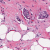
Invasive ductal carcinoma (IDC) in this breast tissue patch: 1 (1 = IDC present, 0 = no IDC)